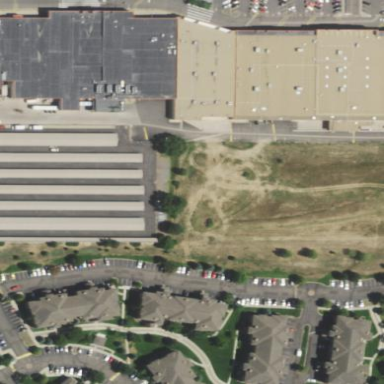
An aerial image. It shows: Storage rental shop.